Aerial crown-view tile of a tropical tree (Barro Colorado Island, Panama), acquired 20250616:
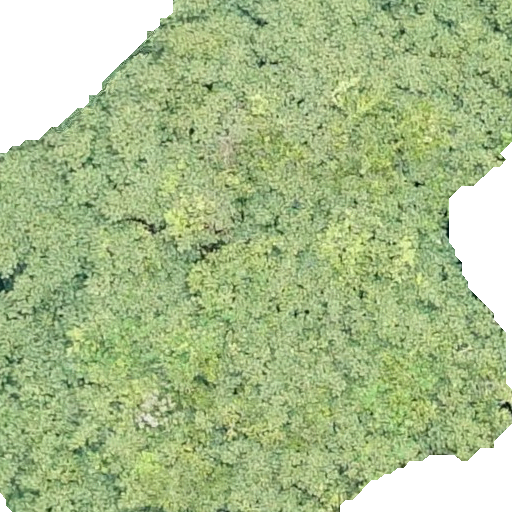
Species: Tachigali panamensis
GBIF accepted scientific name: Tachigali panamensis
Crown area: 398.591 m²